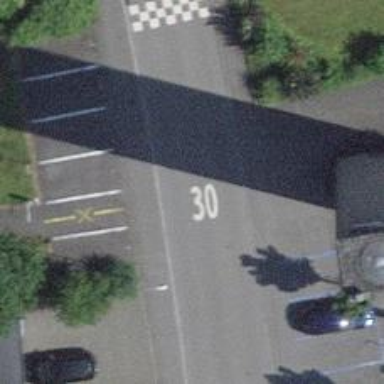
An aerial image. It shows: Unmarked crossing on the road.